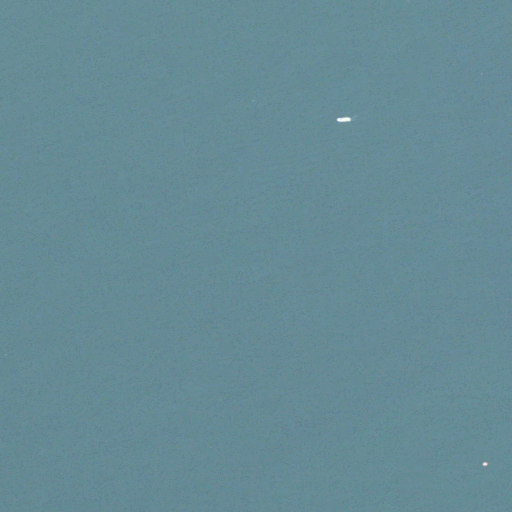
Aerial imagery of bar in Rhode Island named Schyler Ledge containing only open water